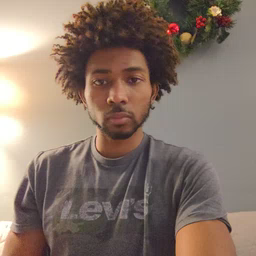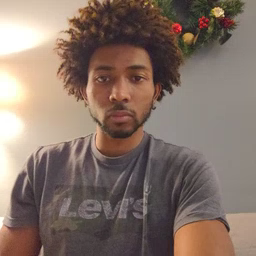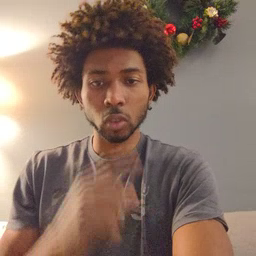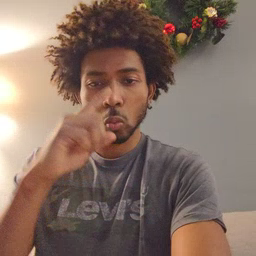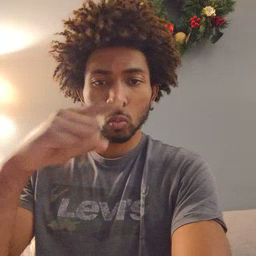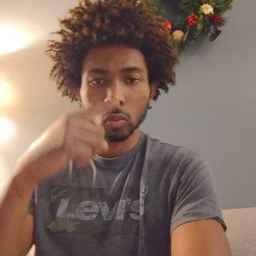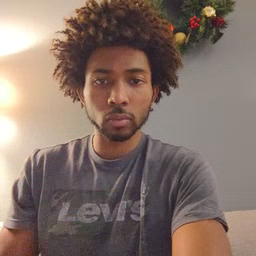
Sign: noisy